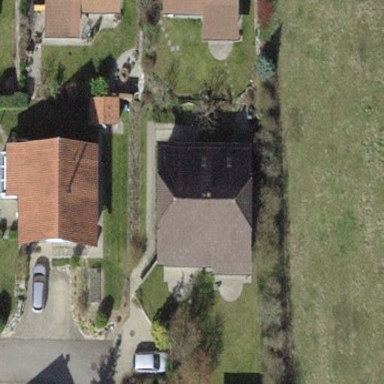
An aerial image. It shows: Detached building with half-hipped roof.